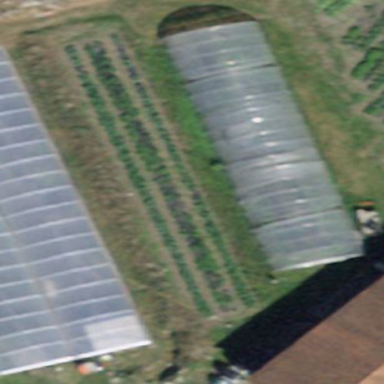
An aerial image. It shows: Greenhouse.